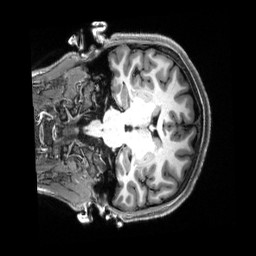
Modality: T1w
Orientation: coronal
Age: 18
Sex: female
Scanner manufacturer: siemens
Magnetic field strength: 3 T
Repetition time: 2.5 s
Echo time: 0.00222 s